Question: I want to show the end of month and not the begin of month. example: March 2014 ==> feb, 28, 2014 example2: Apr 2014 ==> Mar, 31, 2014
'''
google.load("visualization", "1", {packages:["corechart"]});
google.setOnLoadCallback(drawChart);
function drawChart() {
var data = google.visualization.arrayToDataTable([
['Date', 'Data'],
//January
[new Date(2014, 1 ,1),0.7],
[new Date(2014, 1 ,2),0.5],
[new Date(2014, 1 ,3),0.7],
[new Date(2014, 1 ,4),0.5],
[new Date(2014, 1 ,5),0.7],
[new Date(2014, 1 ,6),0.5],
[new Date(2014, 1 ,7),0.7],
[new Date(2014, 1 ,8),0.5],
[new Date(2014, 1 ,9),0.7],
[new Date(2014, 1 ,10),0.5],
[new Date(2014, 1 ,11),0.7],
[new Date(2014, 1 ,12),0.5],
[new Date(2014, 1 ,13),0.7],
[new Date(2014, 1 ,14),0.5],
[new Date(2014, 1 ,15),0.7],
[new Date(2014, 1 ,16),0.5],
[new Date(2014, 1 ,17),0.7],
[new Date(2014, 1 ,18),0.5],
[new Date(2014, 1 ,19),0.7],
[new Date(2014, 1 ,20),0.5],
[new Date(2014, 1 ,21),0.7],
[new Date(2014, 1 ,22),0.5],
[new Date(2014, 1 ,23),0.7],
[new Date(2014, 1 ,24),0.5],
[new Date(2014, 1 ,25),0.7],
[new Date(2014, 1 ,26),0.5],
[new Date(2014, 1 ,27),0.7],
[new Date(2014, 1 ,28),0.5],
[new Date(2014, 1 ,29),0.7],
[new Date(2014, 1 ,30),0.5],
[new Date(2014, 1 ,31),0.5],
// Feb
[new Date(2014, 2 ,1),0.7],
[new Date(2014, 2 ,2),0.5],
[new Date(2014, 2 ,3),0.7],
[new Date(2014, 2 ,4),0.5],
[new Date(2014, 2 ,5),0.7],
[new Date(2014, 2 ,6),0.5],
[new Date(2014, 2 ,7),0.7],
[new Date(2014, 2 ,8),0.5],
[new Date(2014, 2 ,9),0.7],
[new Date(2014, 2 ,10),0.5],
[new Date(2014, 2 ,11),0.7],
[new Date(2014, 2 ,12),0.5],
[new Date(2014, 2 ,13),0.7],
[new Date(2014, 2 ,14),0.5],
[new Date(2014, 2 ,15),0.7],
[new Date(2014, 2 ,16),0.5],
[new Date(2014, 2 ,17),0.7],
[new Date(2014, 2 ,18),0.5],
[new Date(2014, 2 ,19),0.7],
[new Date(2014, 2 ,20),0.5],
[new Date(2014, 2 ,21),0.7],
[new Date(2014, 2 ,22),0.5],
[new Date(2014, 2 ,23),0.7],
[new Date(2014, 2 ,24),0.5],
[new Date(2014, 2 ,25),0.7],
[new Date(2014, 2 ,26),0.5],
[new Date(2014, 2 ,27),0.7],
[new Date(2014, 2 ,28),0.5],
//March
[new Date(2014, 3 ,1),0.7],
[new Date(2014, 3 ,2),0.5],
[new Date(2014, 3 ,3),0.7],
[new Date(2014, 3 ,4),0.5],
[new Date(2014, 3 ,5),0.7],
[new Date(2014, 3 ,6),0.5],
[new Date(2014, 3 ,7),0.7],
[new Date(2014, 3 ,8),0.5],
[new Date(2014, 3 ,9),0.7],
[new Date(2014, 3 ,10),0.5],
[new Date(2014, 3 ,11),0.7],
[new Date(2014, 3 ,12),0.5],
[new Date(2014, 3 ,13),0.7],
[new Date(2014, 3 ,14),0.5],
[new Date(2014, 3 ,15),0.7],
[new Date(2014, 3 ,16),0.5],
[new Date(2014, 3 ,17),0.7],
[new Date(2014, 3 ,18),0.5],
[new Date(2014, 3 ,19),0.7],
[new Date(2014, 3 ,20),0.5],
[new Date(2014, 3 ,21),0.7],
[new Date(2014, 3 ,22),0.5],
[new Date(2014, 3 ,23),0.7],
[new Date(2014, 3 ,24),0.5],
[new Date(2014, 3 ,25),0.7],
[new Date(2014, 3 ,26),0.5],
[new Date(2014, 3 ,27),0.7],
[new Date(2014, 3 ,28),0.5],
[new Date(2014, 3 ,29),0.7],
[new Date(2014, 3 ,30),0.5],
[new Date(2014, 3 ,31),0.5],
]);
var options = {
title: '',
colors:['#193763','#004411'],
lineWidth: 4 ,
width:'900',
height:'320',
aggregationTarget: 'Date',
};
var chart = new google.visualization.LineChart(document.getElementById('chart'));
chart.draw(data, options);
}
'''

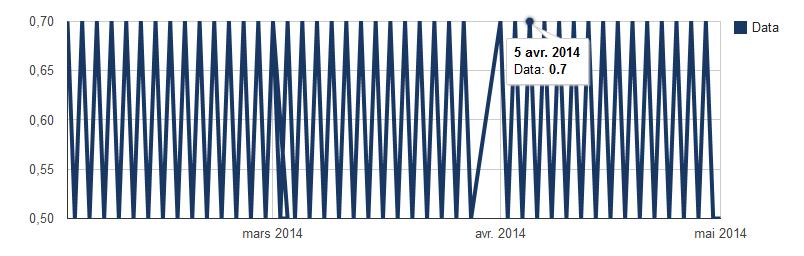
Answer: You can specify which values to use for the x-axis labels by setting the 'hAxis.ticks' option. As an example:
'''
hAxis: {
// set the tick values to "Dec 31, 2013", "Jan 31, 2014", and "Feb 28, 2014"
ticks: [new Date(2013, 11, 31), new Date(2014, 0, 31), new Date(2014, 1, 28)]
}
'''
You still need to fix the months in your data, as I pointed out in my comment on your question.